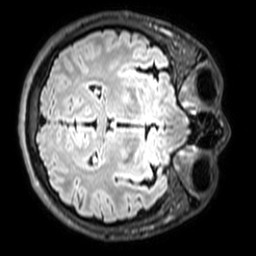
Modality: T1w
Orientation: axial
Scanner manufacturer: philips
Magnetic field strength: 3 T
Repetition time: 4.8 s
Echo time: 0.2586 s